Interaction volume radius: 10 \u00c5
Interaction volume height: 25 \u00c5
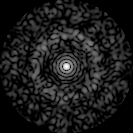
Disorder parameter: 0.8357